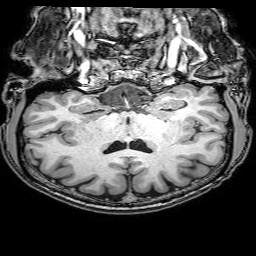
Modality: T1w
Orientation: sagittal
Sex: male
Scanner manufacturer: philips
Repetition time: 0.008086 s
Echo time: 0.0037 s